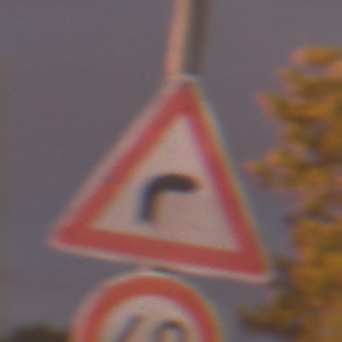
Verkehrszeichen: KurveRechts
Zusatzzeichen unten: Geschwindigkeit40
Umgebung: Outdoor, Suburban
Tageszeit: Night
Wetter: PartlyCloudy
Licht: Artificial
Jahreszeit: NotSpecified
Kontrast: HighContrast